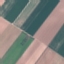
Land use / land cover class: AnnualCrop